Question: Hi i am having difficulties to group these data as it has no aggregate function. I have the following data in 2 tables and i would like to Join both by PaymentId and 'display only 1 row of record'.

How do i display the final result in only groupby CoursePaidForMonthYear.
I would like to get all data from 'Payment.*, TutorCourseCommissions.* and CoursePaidForMonthYear column in same row displaying (September, October, November)'
'''
referenceId| TutorId| CoursePaidForMonthYear |
1 | 1019 | September, October, November OR 9,10,11|
'''
My work:
'''
var result = from u in db.Users
join p in db.Payments on u.Id equals p.UserId
join tt in db.TutorCourseCommissions on p.Id equals tt.PaymentId into gtt
from tt in gtt.DefaultIfEmpty()
where u.Id == user.Id
GroupBy tt.CoursePaidForMonthYear ??
select new { u, p, tt };
foreach (var r in result)
{
Payment payment = new Payment();
payment.MonthToPay = (r.tt == null) ? null : common.GetMonthName(r.tt.CoursePaidForMonthYear.Month, true);
payment.Amount = r.p.Amount;
output.Add(payment);
}
return output;
'''
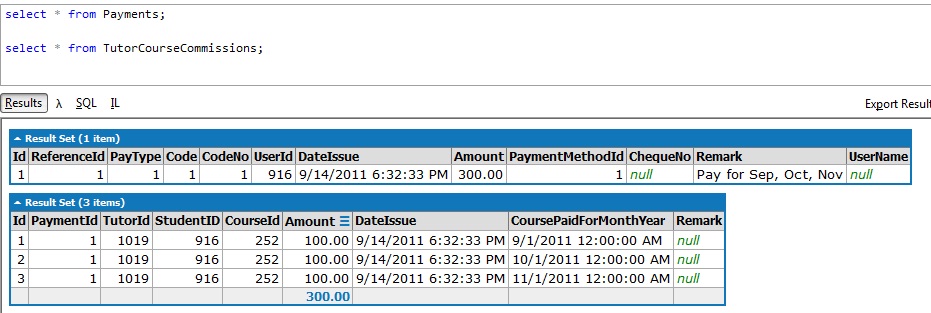
Answer: What you need to do is group the months by the user and payment, and then perform an aggregation on the grouped months. In this case I used String.Join() to combine the distinct months coming from the commission.
This will give you results along the lines of '{ User = "John Doe", Payment = ..., Months = "January, February" }'
'''
var result = from u in db.Users
where u.UserID == user.Id
join p in db.Payments on u.Id equals p.UserId
join comm in db.TutorCourseCommissions
on p.Id equals comm.PaymentId
group common.GetMonthName(comm.CoursePaidForMonthYear,true)
by new { User = u, Payment = p } into g
select new
{
User = g.Key.User,
Payment = g.Key.Payment,
//...select out other properties here...
Months = String.Join(", ", g.Distinct())
};
'''